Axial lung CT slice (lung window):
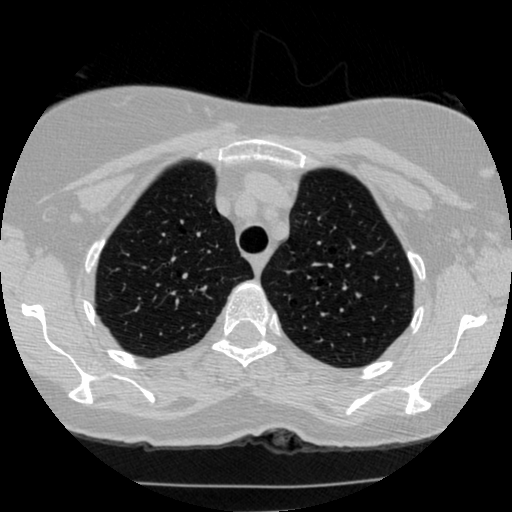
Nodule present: no